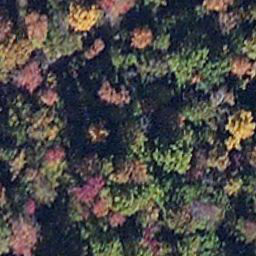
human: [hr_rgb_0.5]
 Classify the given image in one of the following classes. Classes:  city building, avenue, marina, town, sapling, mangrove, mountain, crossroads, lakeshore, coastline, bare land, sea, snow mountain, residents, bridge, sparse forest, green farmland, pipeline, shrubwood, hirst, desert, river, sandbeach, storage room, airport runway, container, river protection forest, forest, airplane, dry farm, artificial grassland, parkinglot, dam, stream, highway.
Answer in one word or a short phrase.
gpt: mangrove